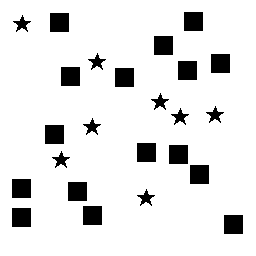
Squares: 16
Triangles: 0
Stars: 8
Total shapes: 24